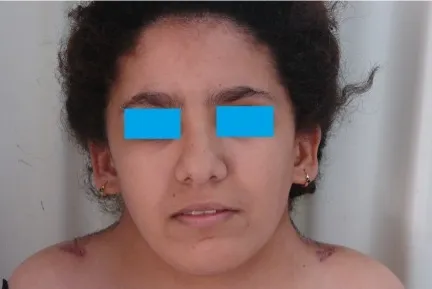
Photo one month after surgery.
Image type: medical_photograph (oral_photograph)